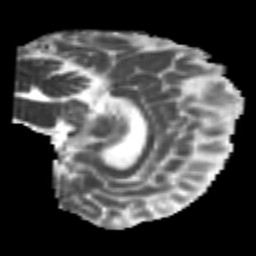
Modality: MD
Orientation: sagittal
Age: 23
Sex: female
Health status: healthy
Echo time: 0.074 s